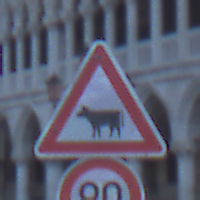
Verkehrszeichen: ViehtriebRechts
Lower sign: Geschwindigkeit90
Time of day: Dawn
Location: Outdoor (Urban)
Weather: Clear
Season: NotSpecified
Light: Natural